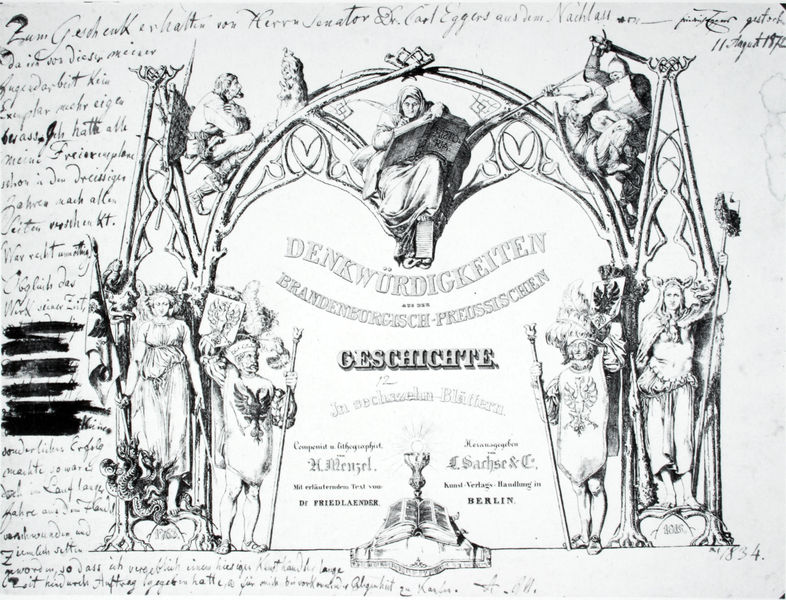
Titel: Denkwürdigkeiten aus der Brandenburgisch-Preussischen Geschichte - Titelzeichnung
Künstler: Adolph Menzel
Standort: Berlin
Institution: Staatliche Museen zu Berlin, Kupferstichkabinett
Schlagwörter: adler, mann, weiß, frauen, menschen, sitzen, äste, frau, männer, schwarz, zeichnung, ornament, bart, bibel, geschichte, rahmen, zweige, kelch, pflanzen, engel, ranken, schrift, bogen, stab, grafik, figuren, tafel, floral, deutsch, menzel, tor, schild, tusche, berlin, gewölbe, buch, rippen, druck, schwarzweiss, stich, titel, seite, illustration, schwert, text, waffen, schlange, titelblatt, geschenk, tinte, buchseite, titelseite, wappen, stäbe, statuen, speer, ornamentik, kupferstich, drachen, preussen, texte, handschrift, gral, illsutration, preussisch, notiz, doppeladler, brandenburg, durchgestrichen, geschichtsbuch, denkwürdigkeiten, 1900, figurenbogen, schwarzbalken, brandenburgisch, denkwürdikeiten